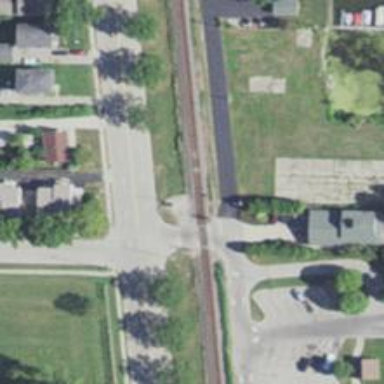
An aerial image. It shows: Railway level crossing.